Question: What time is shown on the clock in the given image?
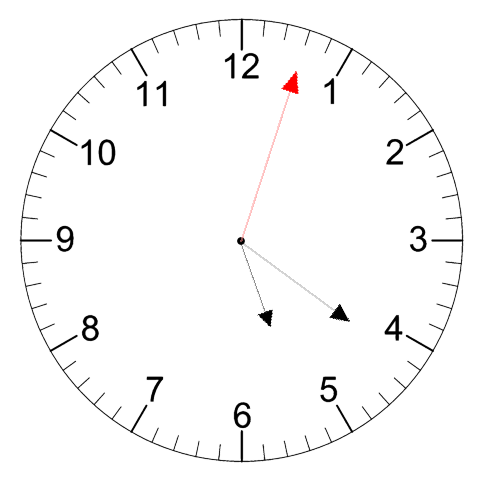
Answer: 05:21:03